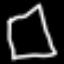
Label: square